七年级 · 代数
如图, 把左、右两边相等的代数式用线连起来:

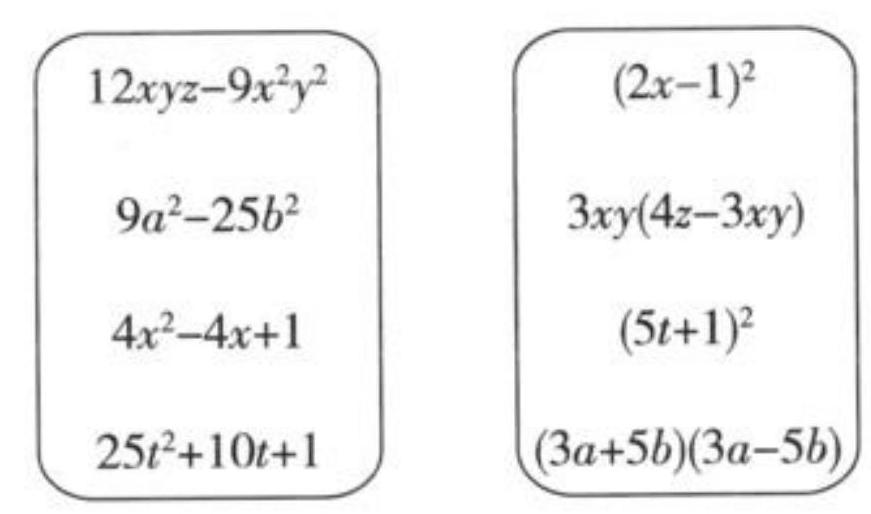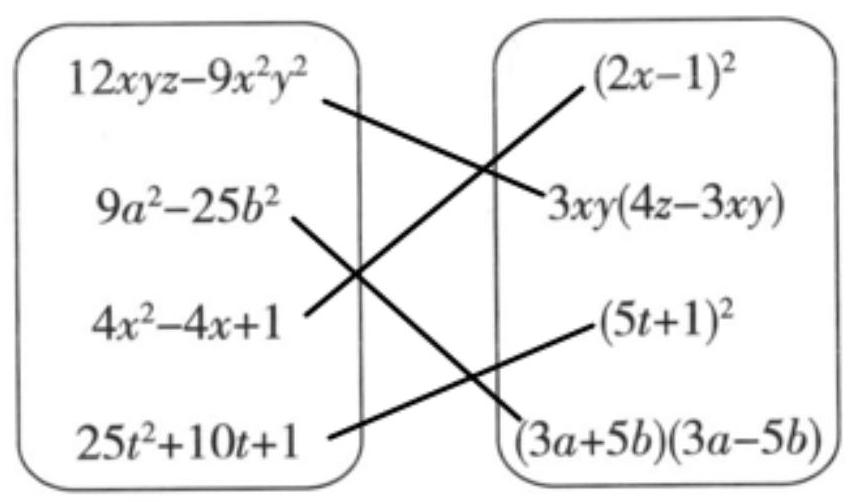
答案: 【答案】解: 连线如下:

【解析】本题考查了提公因式法与公式法分解因式，要求灵活使用各种方法对多项式进行因式分解, 一般来说, 如果可以先提取公因式的要先提取公因式, 再考虑运用公式法分解.

利用提公因式法、平方差公式、完全平方公式进行分解因式.